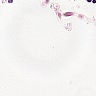
Metastatic tissue present: no